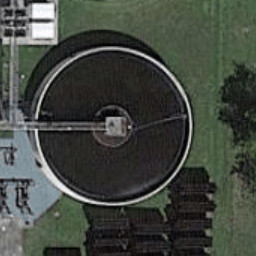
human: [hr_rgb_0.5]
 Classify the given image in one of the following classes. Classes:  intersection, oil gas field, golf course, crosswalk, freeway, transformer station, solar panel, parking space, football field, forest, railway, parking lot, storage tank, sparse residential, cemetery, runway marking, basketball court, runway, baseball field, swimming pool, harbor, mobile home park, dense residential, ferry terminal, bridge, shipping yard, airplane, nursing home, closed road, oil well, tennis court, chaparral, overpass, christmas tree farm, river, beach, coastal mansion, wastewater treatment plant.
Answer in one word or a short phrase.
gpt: wastewater treatment plant